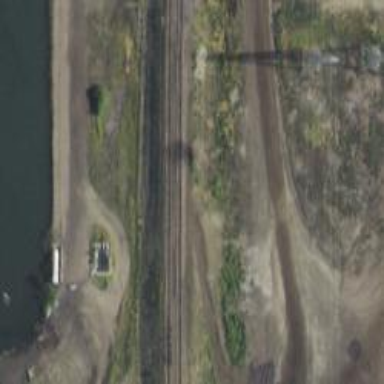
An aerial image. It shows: Railway siding with rails.